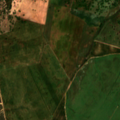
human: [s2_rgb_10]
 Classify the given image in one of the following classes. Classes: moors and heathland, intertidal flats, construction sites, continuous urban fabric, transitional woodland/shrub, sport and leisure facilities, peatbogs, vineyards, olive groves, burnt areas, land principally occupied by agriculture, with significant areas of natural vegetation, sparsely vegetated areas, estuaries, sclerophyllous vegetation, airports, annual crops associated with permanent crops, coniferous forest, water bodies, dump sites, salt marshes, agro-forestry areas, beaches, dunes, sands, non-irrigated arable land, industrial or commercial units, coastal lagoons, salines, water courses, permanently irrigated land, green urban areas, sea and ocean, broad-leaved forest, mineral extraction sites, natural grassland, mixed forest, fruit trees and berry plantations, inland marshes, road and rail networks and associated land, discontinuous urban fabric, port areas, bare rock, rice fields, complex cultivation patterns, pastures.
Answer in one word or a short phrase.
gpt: continuous urban fabric